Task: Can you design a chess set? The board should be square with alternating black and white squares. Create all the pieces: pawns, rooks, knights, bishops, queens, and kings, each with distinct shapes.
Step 3243:
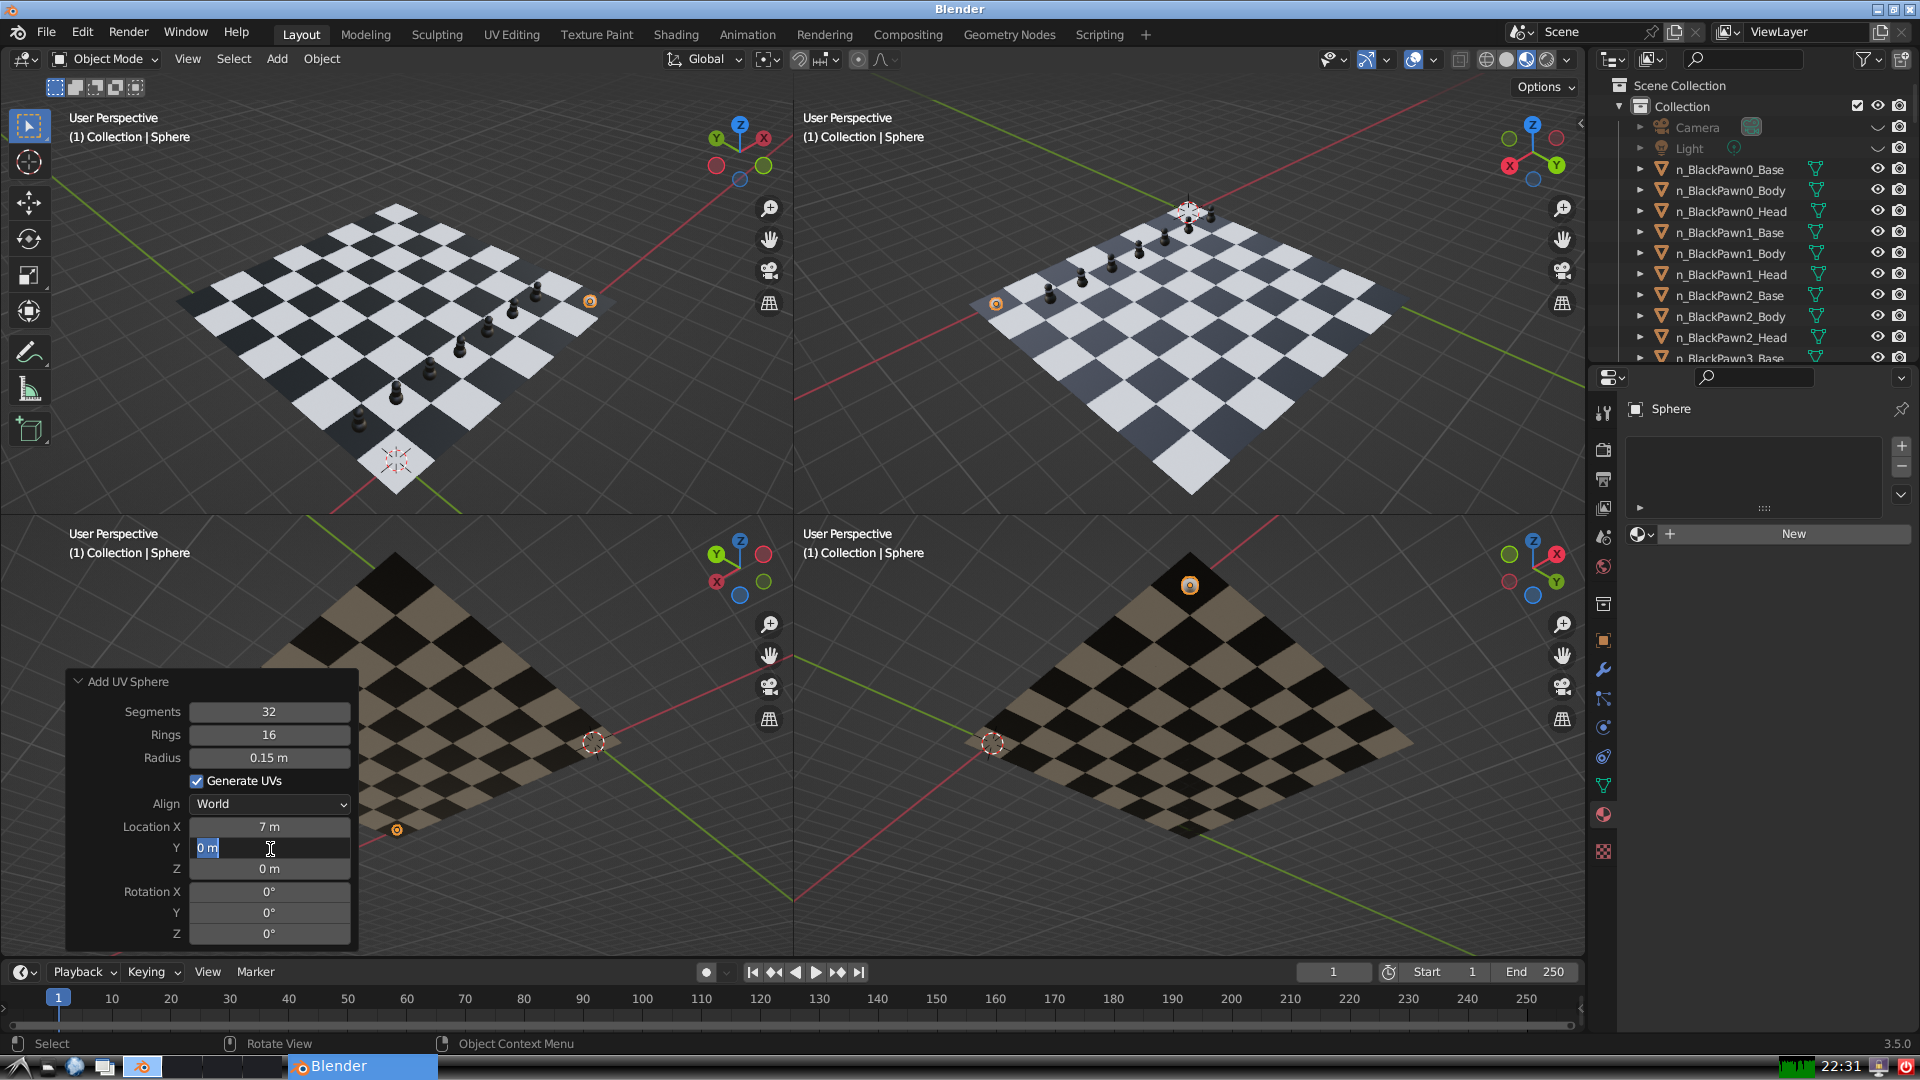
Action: input_text: 1.0